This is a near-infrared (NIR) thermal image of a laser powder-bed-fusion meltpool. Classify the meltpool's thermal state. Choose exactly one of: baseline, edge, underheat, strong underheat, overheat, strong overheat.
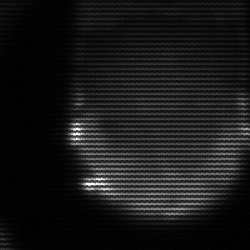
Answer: edge